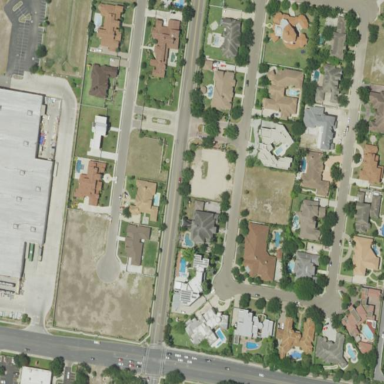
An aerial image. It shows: Residential area within neighborhood.